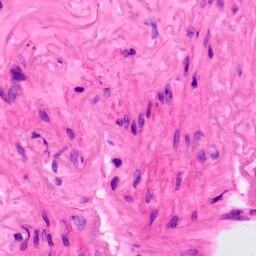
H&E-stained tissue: Lung